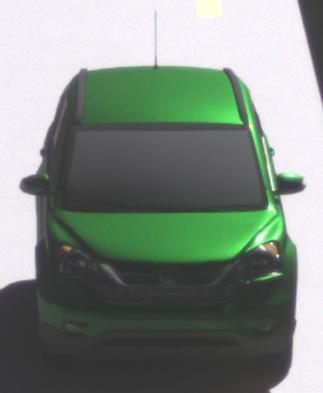
Make: Honda
Model: CR-V
Detailed model: CR-V (III) (04/10 - 10/12)
Model produced from: 2010
Model produced until: 2012
Doors: 5
Color: green
Road condition: dry road
Daytime: morning or afternoon
Contrast: high contrast